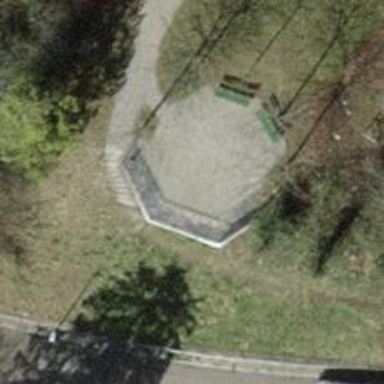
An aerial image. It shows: Scenic viewpoint with bench for visitors to enjoy the view.